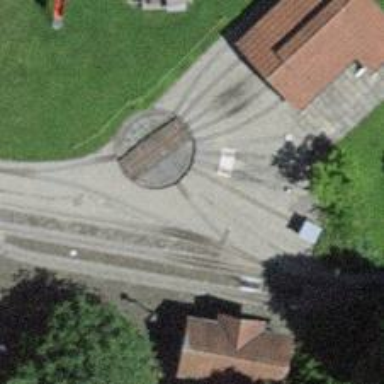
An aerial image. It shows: Miniature railway.